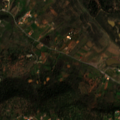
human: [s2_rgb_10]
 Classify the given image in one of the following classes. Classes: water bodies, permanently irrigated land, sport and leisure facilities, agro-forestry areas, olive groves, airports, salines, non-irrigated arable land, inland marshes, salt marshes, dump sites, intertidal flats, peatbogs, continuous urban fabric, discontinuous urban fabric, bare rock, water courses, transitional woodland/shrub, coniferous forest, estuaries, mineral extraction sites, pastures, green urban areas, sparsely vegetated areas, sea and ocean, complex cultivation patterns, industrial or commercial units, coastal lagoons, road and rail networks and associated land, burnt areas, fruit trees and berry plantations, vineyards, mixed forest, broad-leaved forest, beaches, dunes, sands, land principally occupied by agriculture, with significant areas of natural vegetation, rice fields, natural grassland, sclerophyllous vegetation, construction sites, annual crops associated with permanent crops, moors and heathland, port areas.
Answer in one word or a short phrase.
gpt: pastures, complex cultivation patterns, land principally occupied by agriculture, with significant areas of natural vegetation, broad-leaved forest, transitional woodland/shrub